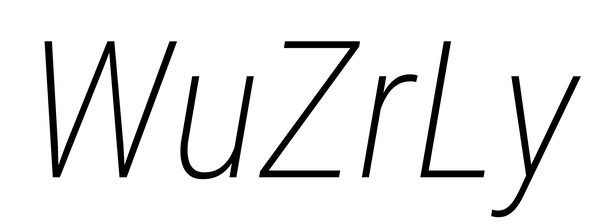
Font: Roboto-Italic_Condensed_ExtraLight_Italic